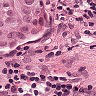
Metastatic tissue present: yes